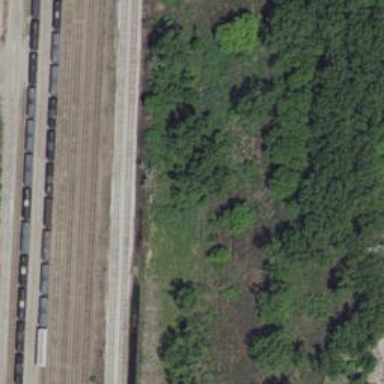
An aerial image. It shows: Rail spur service.